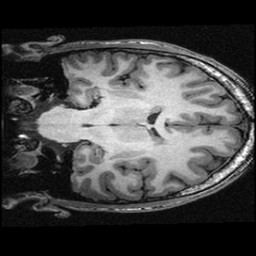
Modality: T1w
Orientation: coronal
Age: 19
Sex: male